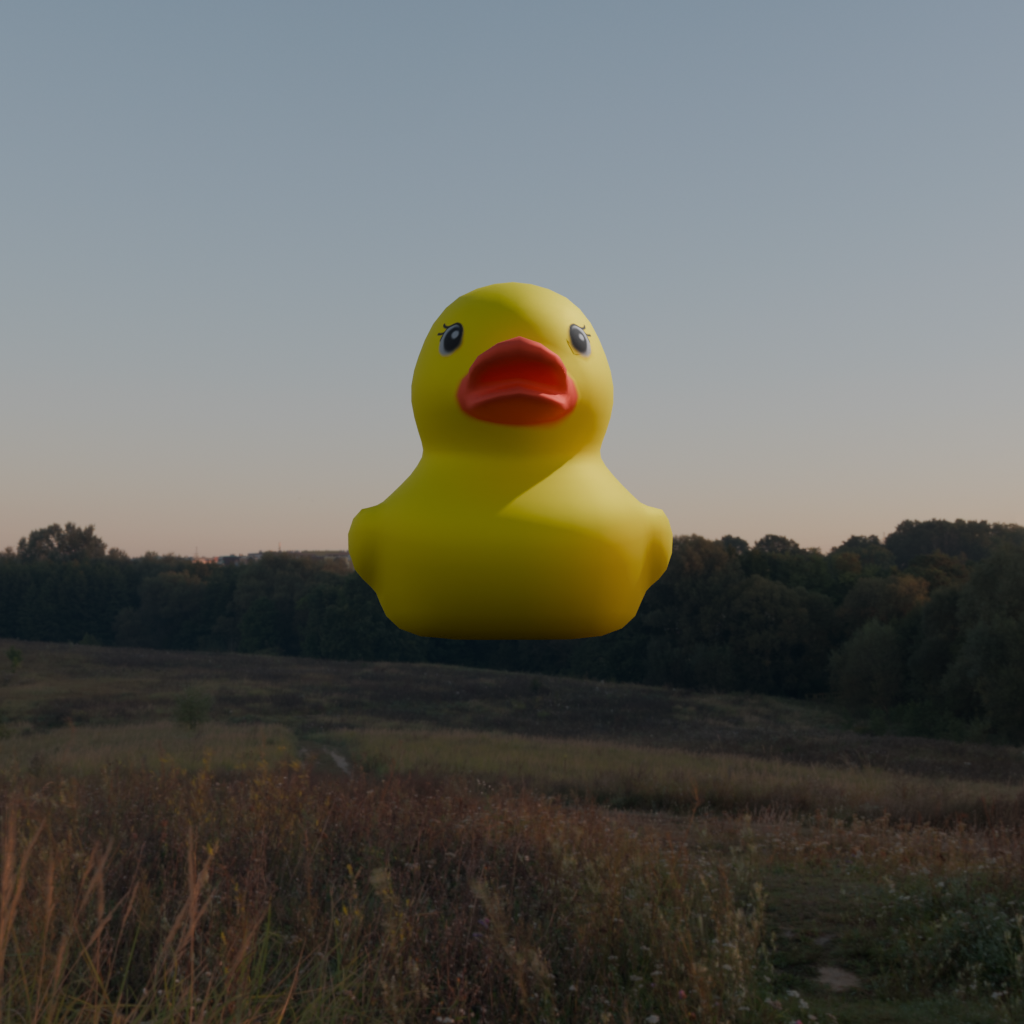
an image of a yellow rubber duck seen from <front> in a meadow at dawn with paths through the vegetation.